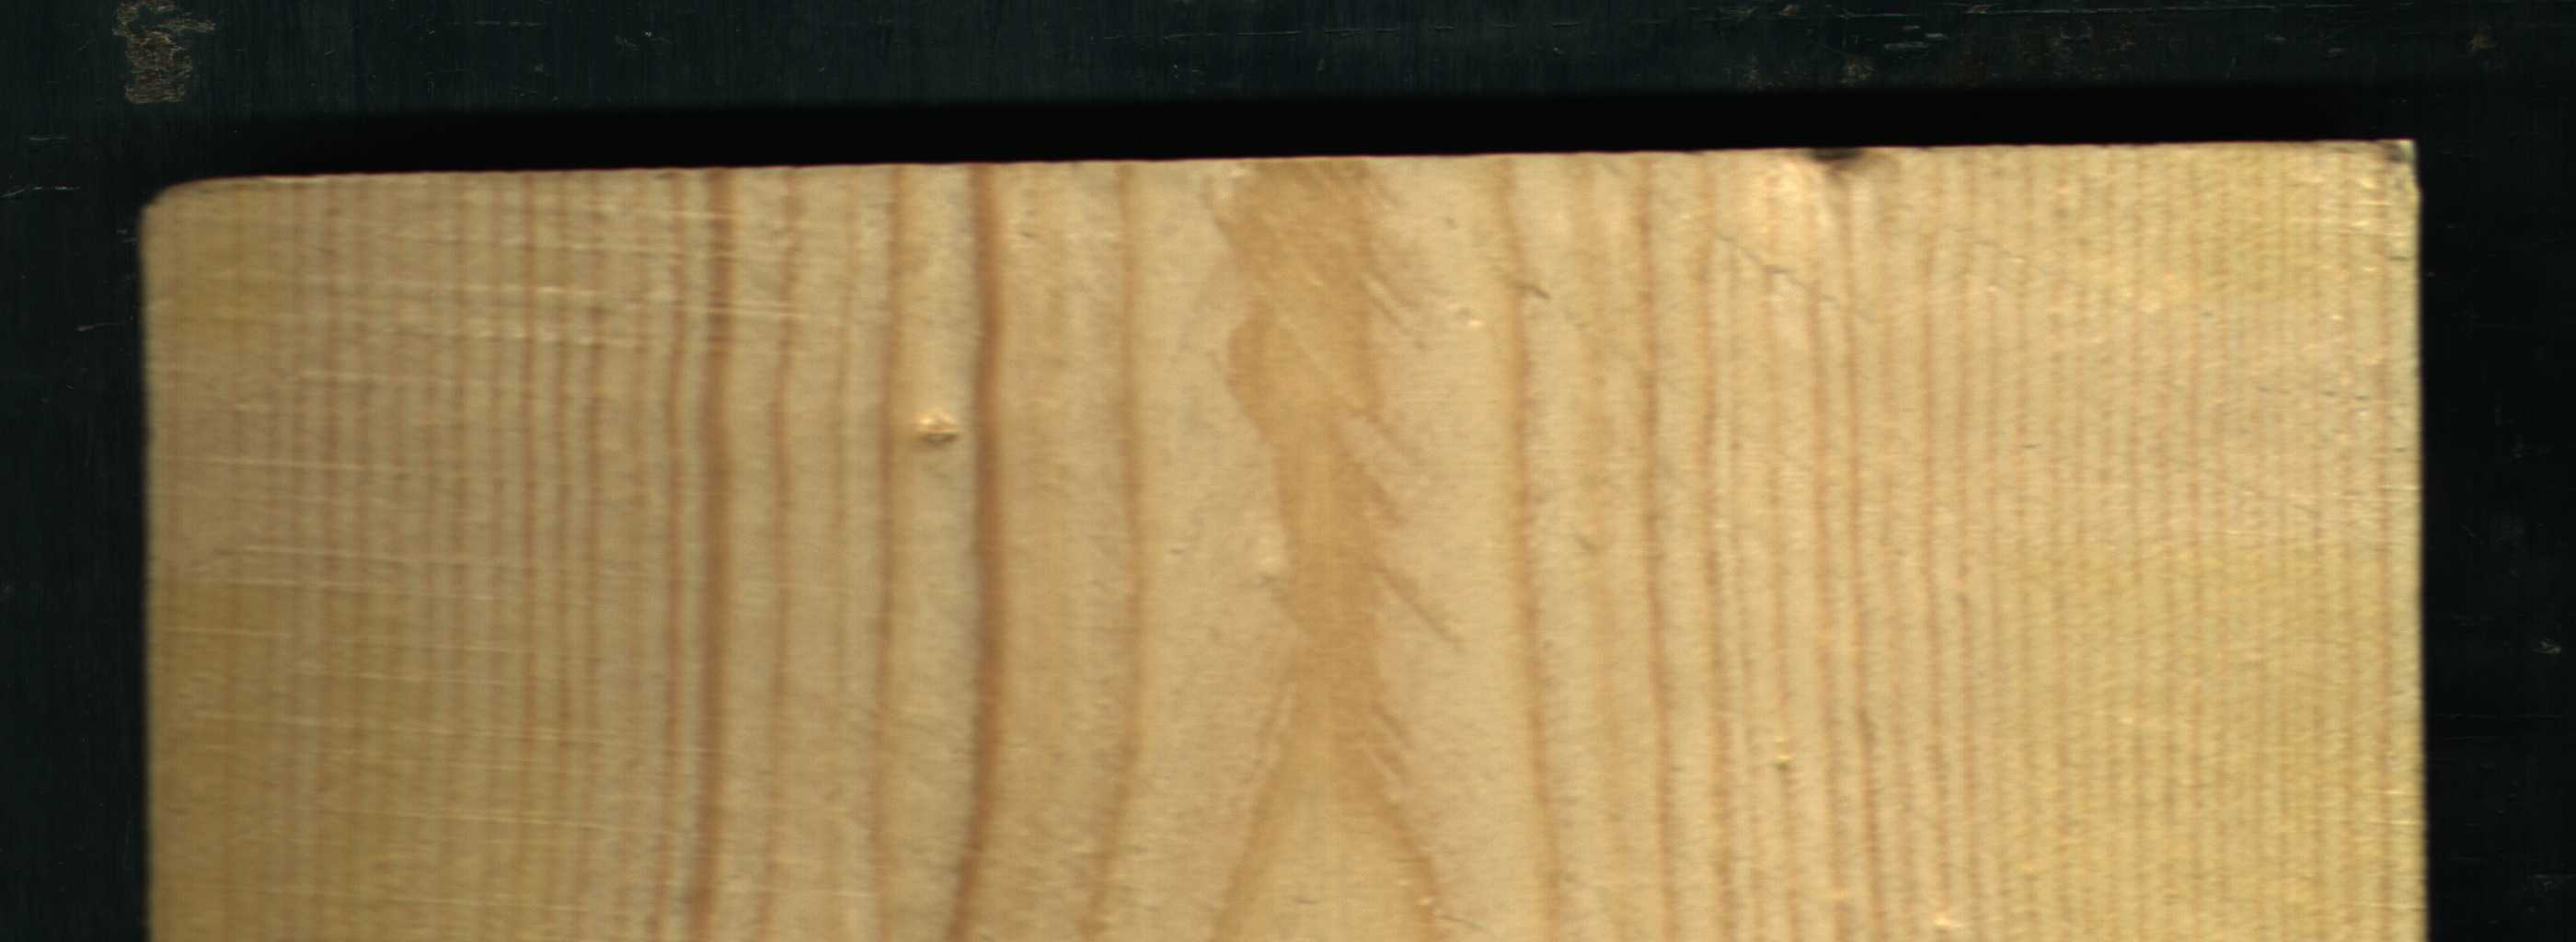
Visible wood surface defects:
Live_Knot